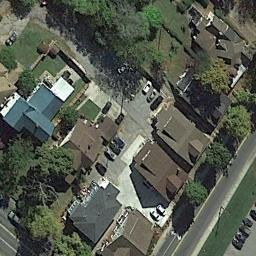
Label: residential